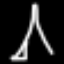
Label: The Eiffel Tower